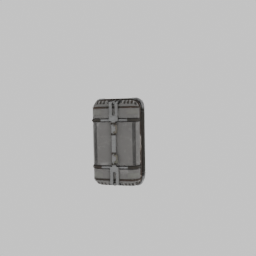
Label: tools